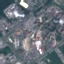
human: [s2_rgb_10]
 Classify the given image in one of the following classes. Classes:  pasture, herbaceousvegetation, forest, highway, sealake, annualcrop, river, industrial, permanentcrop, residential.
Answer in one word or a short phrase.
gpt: Industrial